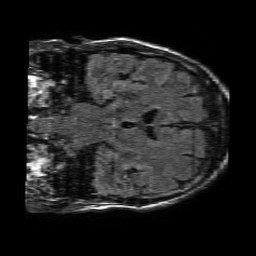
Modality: FLAIR
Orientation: coronal
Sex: male
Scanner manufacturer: philips
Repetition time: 11 s
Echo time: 0.125 s